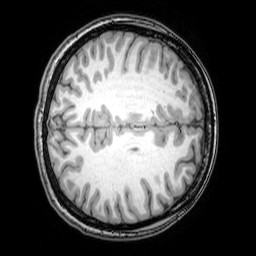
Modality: T1w
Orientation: axial
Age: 23
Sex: female
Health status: healthy
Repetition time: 0.081 s
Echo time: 0.037 s